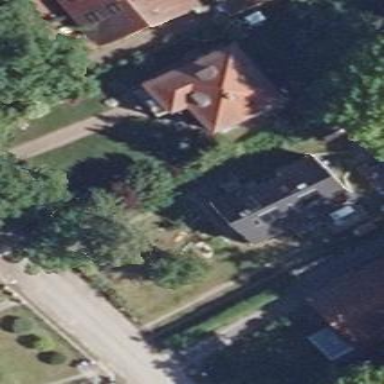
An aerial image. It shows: Simple house.